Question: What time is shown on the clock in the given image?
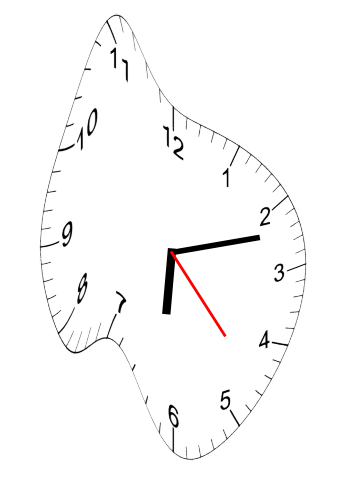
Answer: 06:12:23